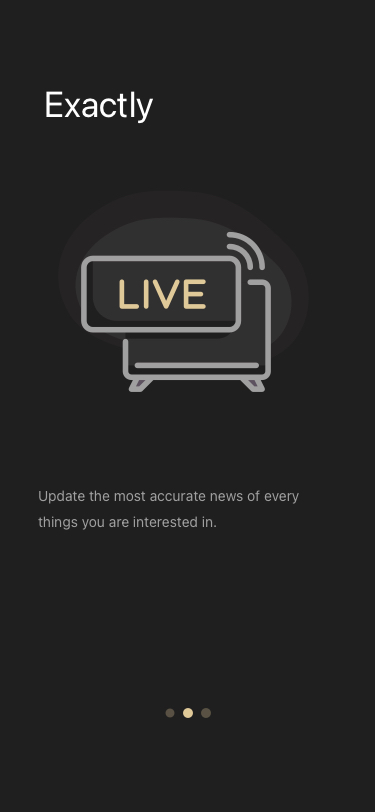
Text in this UI design:
Exactly
Update the most accurate news of every
things you are interested in.